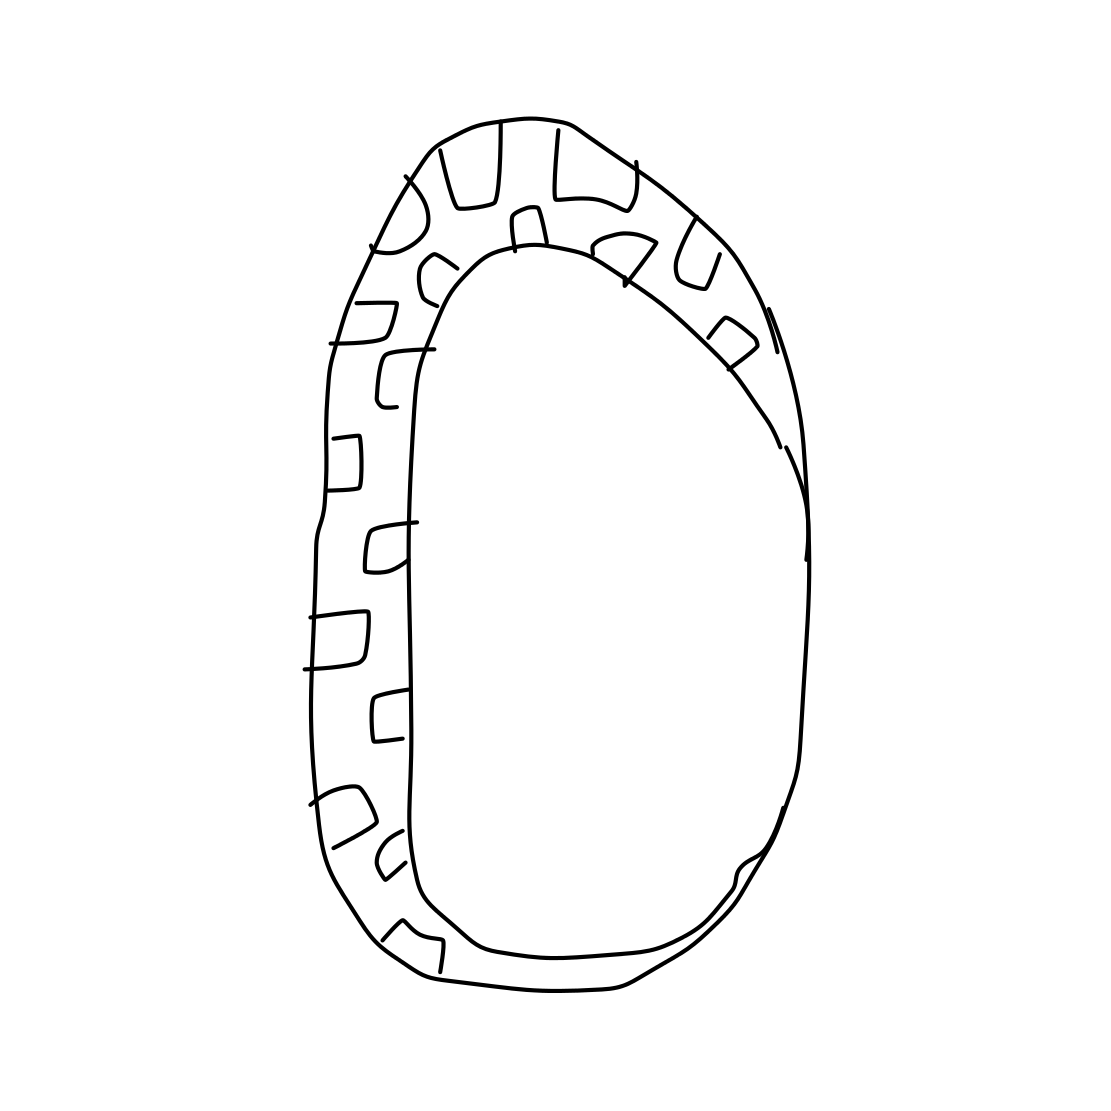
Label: tire